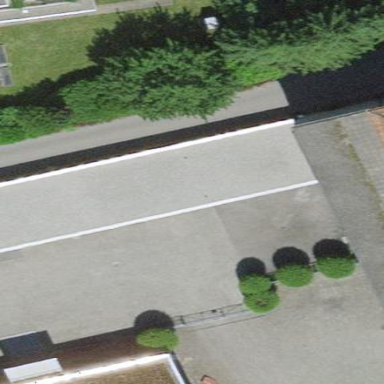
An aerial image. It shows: Group of garages.